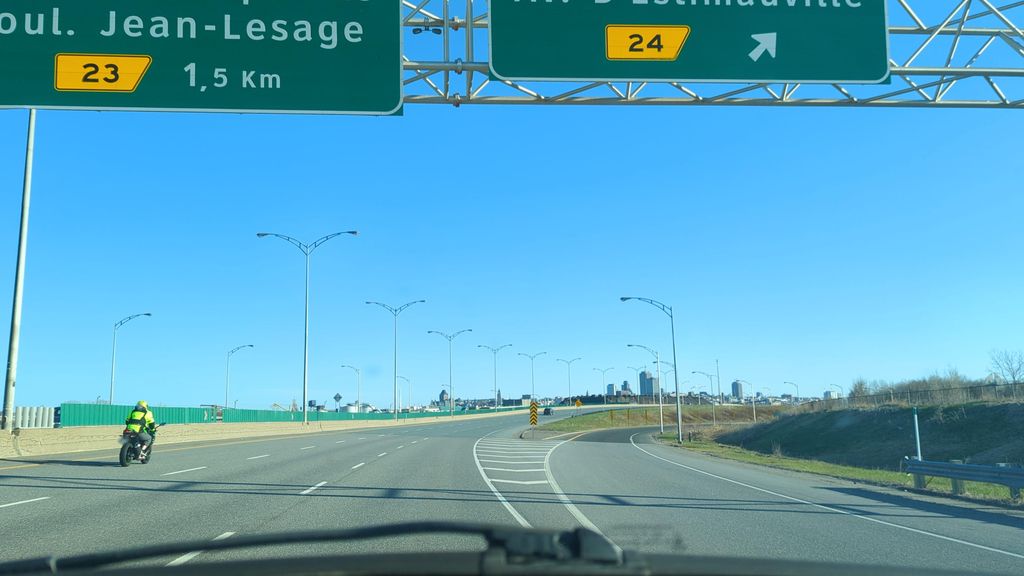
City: quebec_city